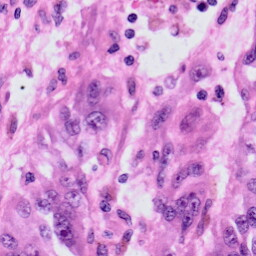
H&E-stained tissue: Skin